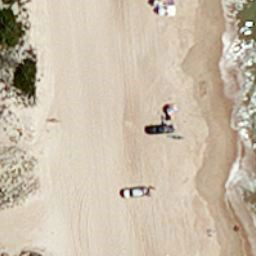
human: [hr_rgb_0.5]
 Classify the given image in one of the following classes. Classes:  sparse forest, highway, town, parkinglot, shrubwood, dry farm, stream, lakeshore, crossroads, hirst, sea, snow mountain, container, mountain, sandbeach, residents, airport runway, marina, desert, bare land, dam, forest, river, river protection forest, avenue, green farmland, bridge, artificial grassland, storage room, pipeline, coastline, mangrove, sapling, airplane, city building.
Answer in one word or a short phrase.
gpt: sandbeach